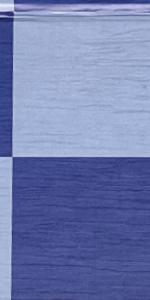
Label: Empty